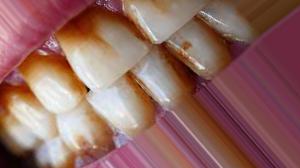
Condition: Tooth Discoloration